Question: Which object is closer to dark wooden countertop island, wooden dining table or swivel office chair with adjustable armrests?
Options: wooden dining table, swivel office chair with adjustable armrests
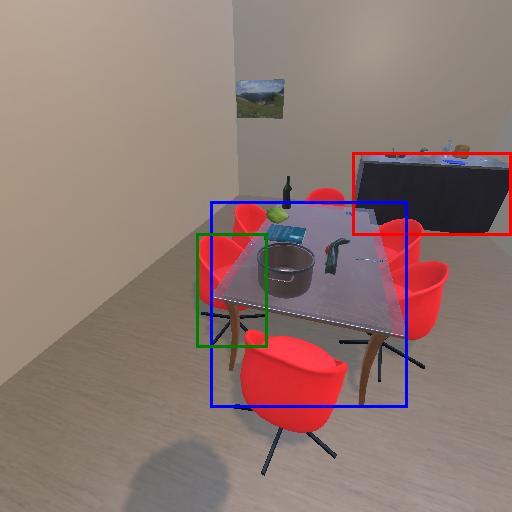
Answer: wooden dining table